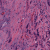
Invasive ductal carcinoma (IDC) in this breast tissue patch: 1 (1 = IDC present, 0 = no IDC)